Field crop: maize
Growth stage: 1
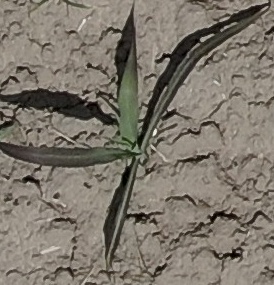
Species: sorghum